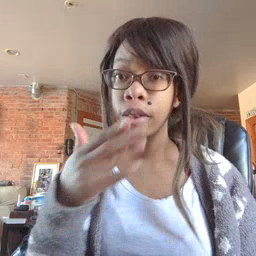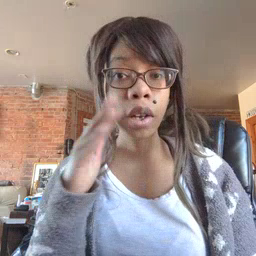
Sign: bad